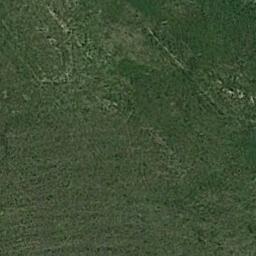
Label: meadow